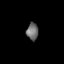
Tissue: skin
Cell type: T cells
Senescence score: 0.7074
Nuclear area (px): 199
Mean DAPI intensity: 107.477